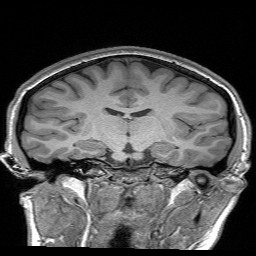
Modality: T1w
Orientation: sagittal
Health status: healthy
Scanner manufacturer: siemens
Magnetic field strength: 3 T